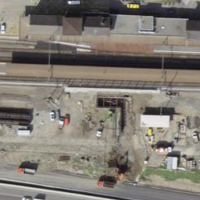
EUNIS habitat code: 57
Species observed at this site:
Phalacrocorax carbo
Medicago lupulina
Artemisia vulgaris
Phoenicurus ochruros
Chaenorhinum minus
Melilotus officinalis
Pyrrhocorax graculus
Ptyonoprogne rupestris